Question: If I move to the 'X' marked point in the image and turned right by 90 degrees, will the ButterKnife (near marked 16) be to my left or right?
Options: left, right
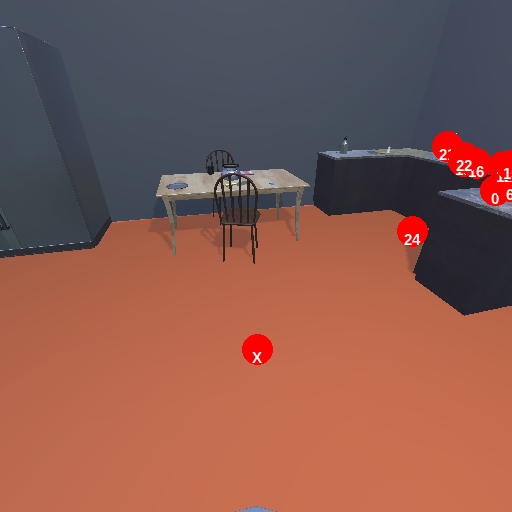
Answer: left